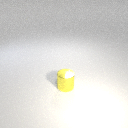
small yellow metal cylinder